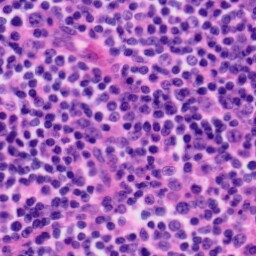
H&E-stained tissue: Tonsil